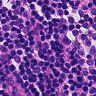
Metastatic tissue present: no